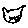
Label: cat